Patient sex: M
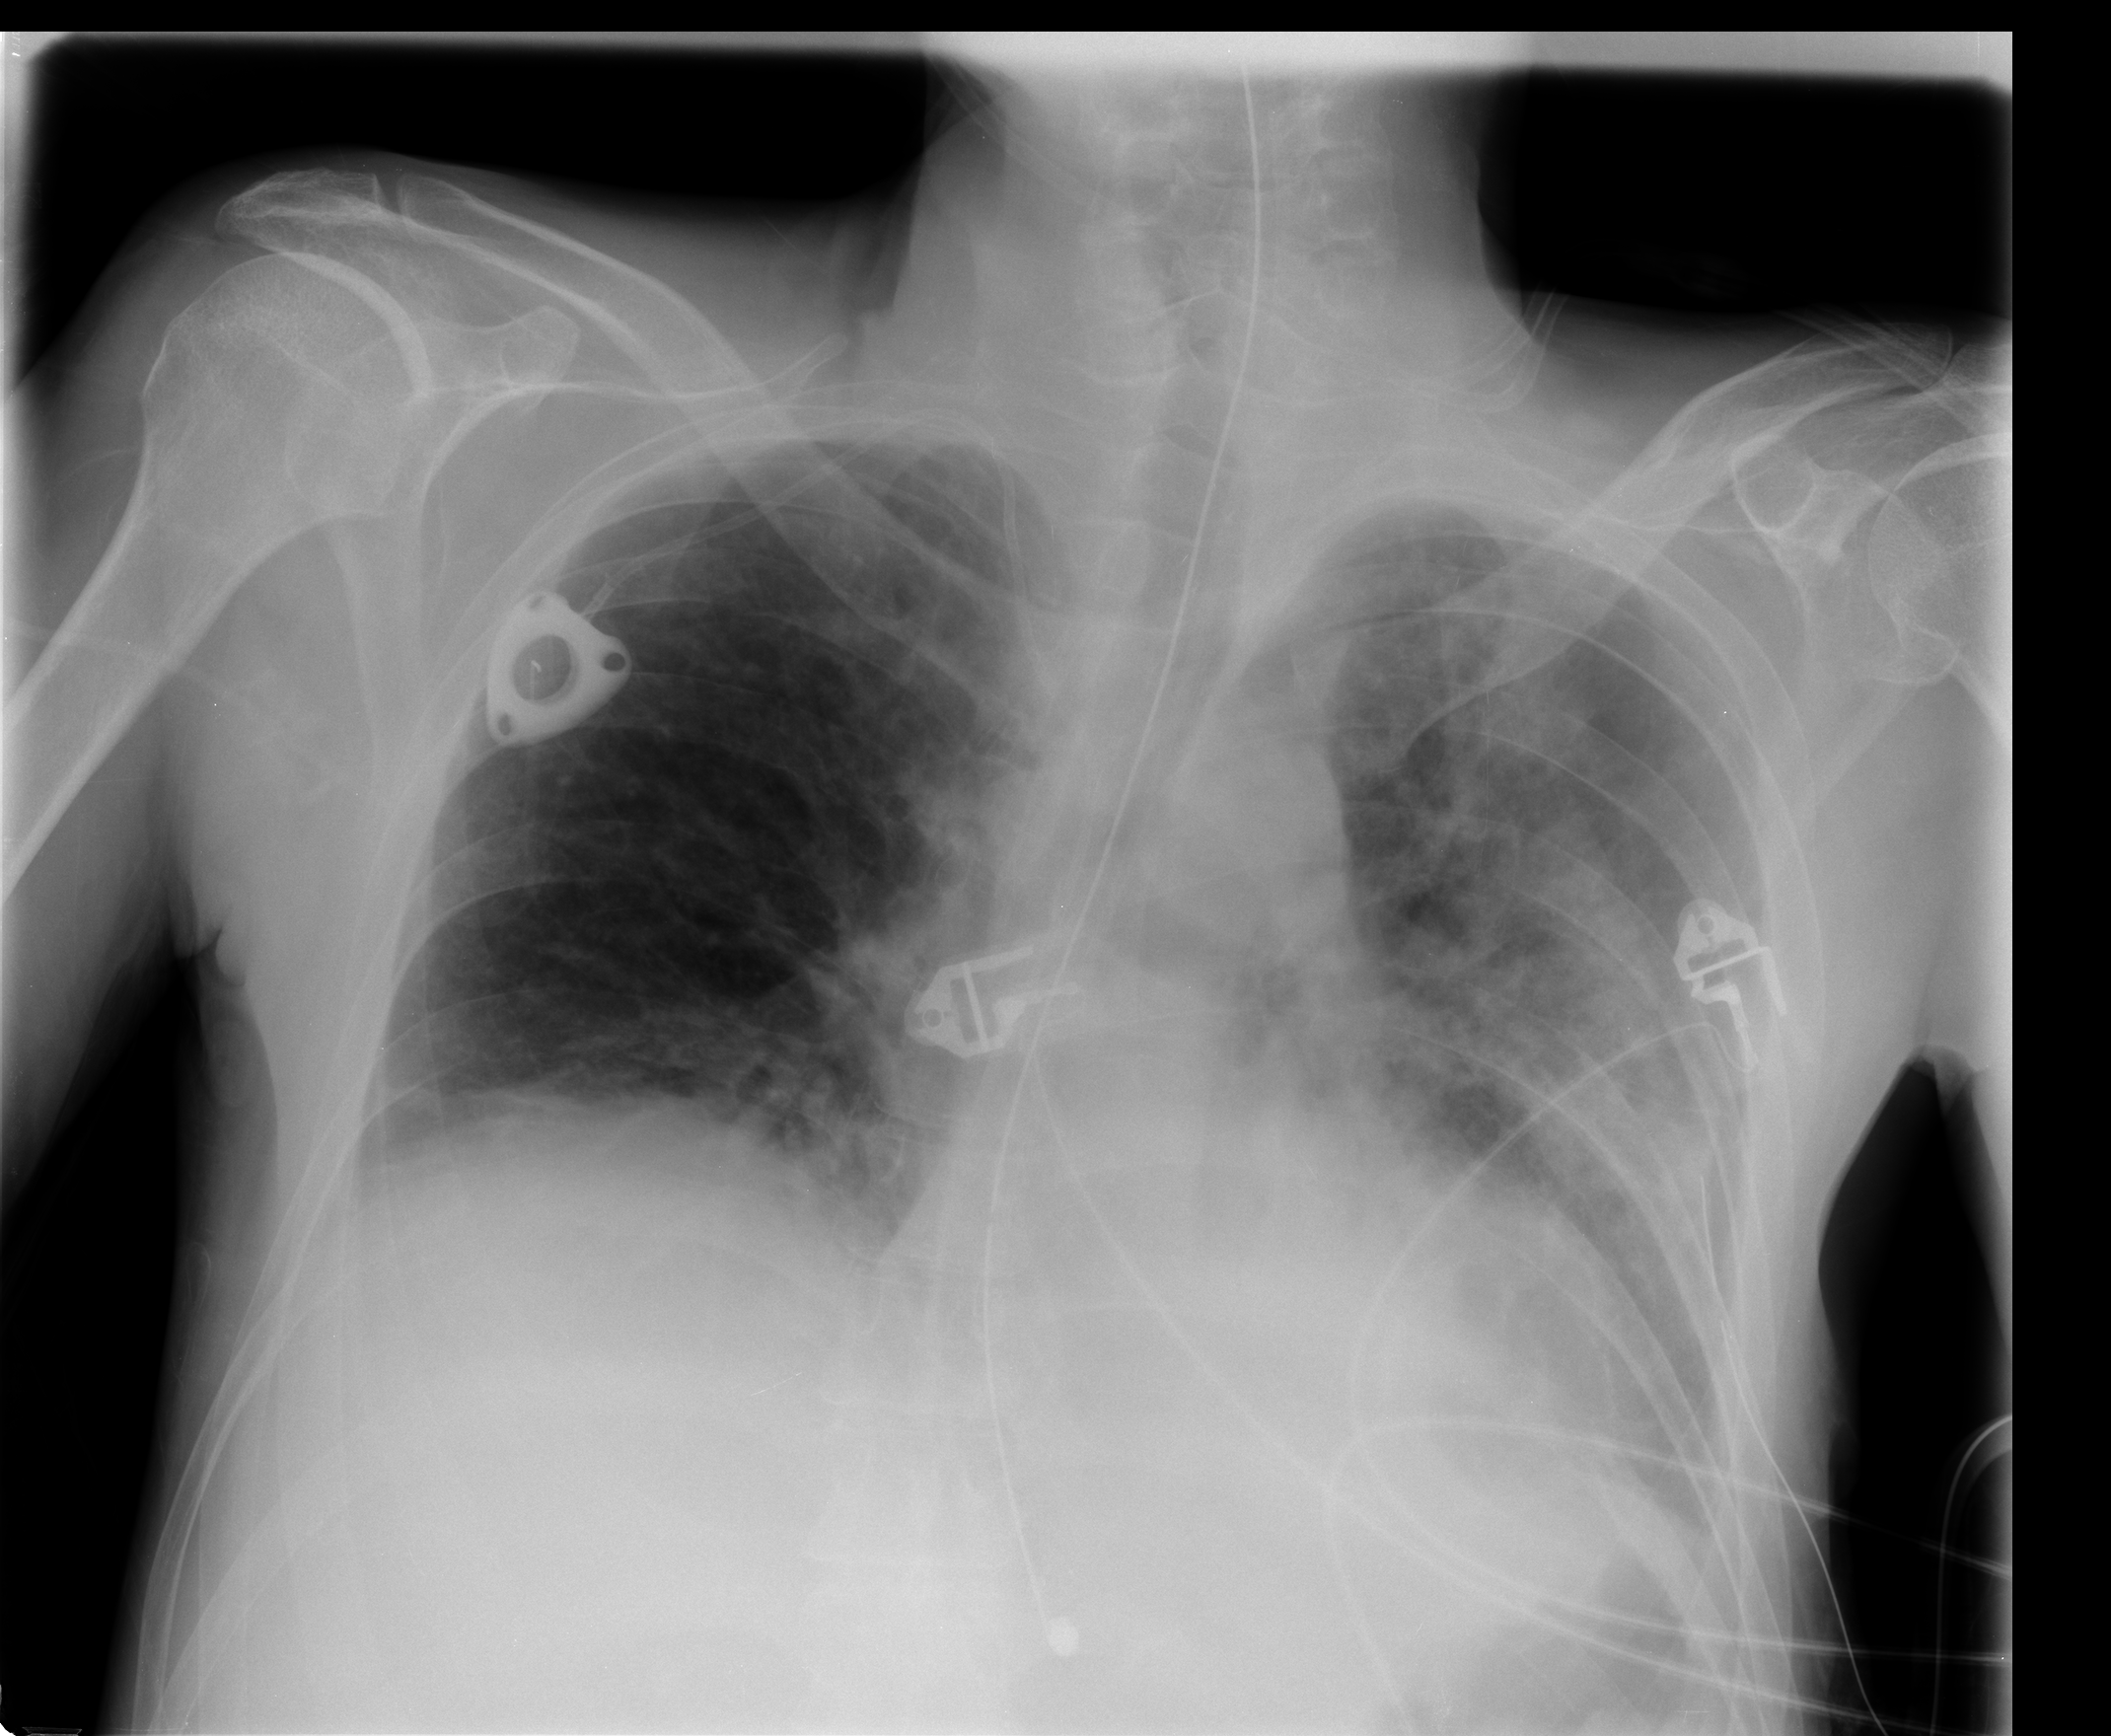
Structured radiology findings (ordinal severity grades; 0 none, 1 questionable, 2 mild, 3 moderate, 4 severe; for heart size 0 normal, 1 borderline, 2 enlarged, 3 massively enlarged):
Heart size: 0
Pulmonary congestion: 2
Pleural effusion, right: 0
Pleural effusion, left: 2
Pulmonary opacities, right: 0
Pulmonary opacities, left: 2
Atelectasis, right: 2
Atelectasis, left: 2